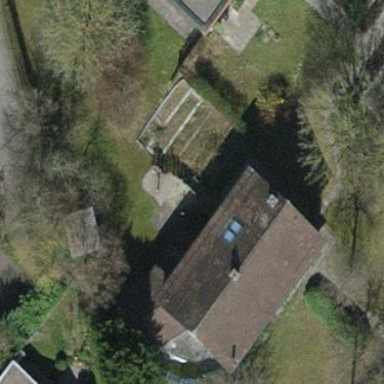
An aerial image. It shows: Detached building with gabled tile roof.